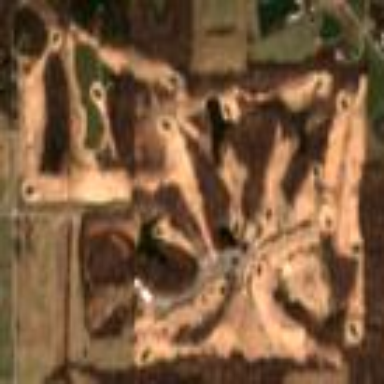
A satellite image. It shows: Golf course.